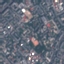
Land use / land cover: Residential